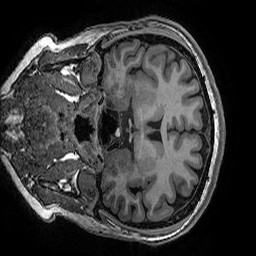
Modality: T1w
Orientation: coronal
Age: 40
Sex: female
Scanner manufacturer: ge
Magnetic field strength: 3 T
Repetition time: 0.008184 s
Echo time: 0.003192 s